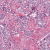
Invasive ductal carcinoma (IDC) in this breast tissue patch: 1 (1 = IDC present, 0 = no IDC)